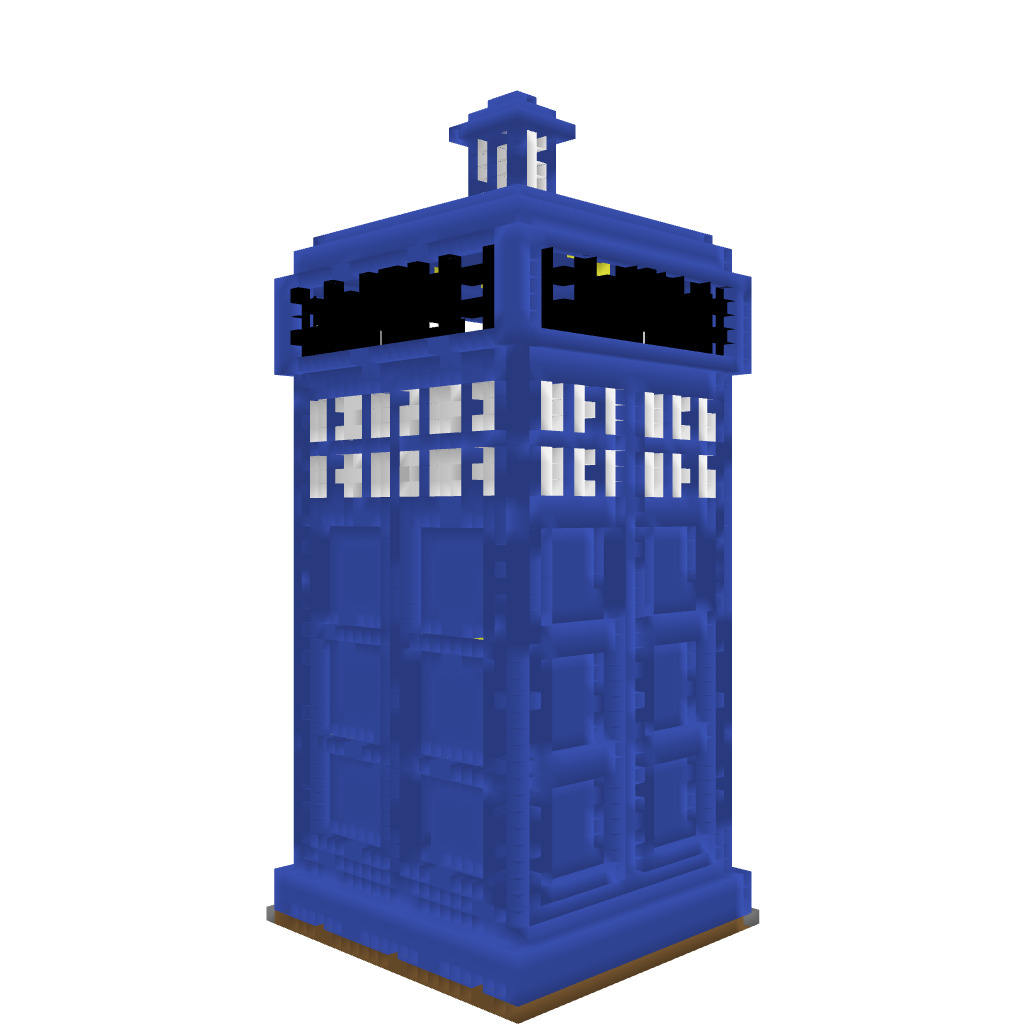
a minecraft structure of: TARDIS bad low quality